Question: Hello I am a big fan of Git and Hg and have to use them both on many projects. I currently use Posh-Hg, which is a powershell plugin that places the current branch and outstanding commit right in your powershell. Posh-Git operates in a similar manner except for Git. Has anyone successfully gotten the two powershell scripts to play nice together?
<URL>
<URL>

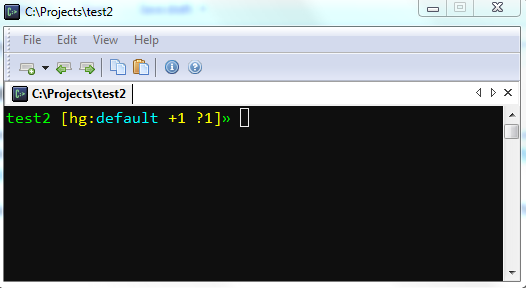
Answer: Try this one in your profile script:
'''
function isCurrentDirectoryARepository($type) {
if ((Test-Path $type) -eq $TRUE) {
return $TRUE
}
# Test within parent dirs
$checkIn = (Get-Item .).parent
while ($checkIn -ne $NULL) {
$pathToTest = $checkIn.fullname + '/' + $type;
if ((Test-Path $pathToTest) -eq $TRUE) {
return $TRUE
} else {
$checkIn = $checkIn.parent
}
}
return $FALSE
}
# Posh-Hg and Posh-git prompt
. $ProfileRoot\Modules\posh-hg\profile.example.ps1
. $ProfileRoot\Modules\posh-git\profile.example.ps1
function prompt(){
# Reset color, which can be messed up by Enable-GitColors
$Host.UI.RawUI.ForegroundColor = $GitPromptSettings.DefaultForegroundColor
Write-Host($pwd) -nonewline
if (isCurrentDirectoryARepository(".git")) {
# Git Prompt
$Global:GitStatus = Get-GitStatus
Write-GitStatus $GitStatus
} elseif (isCurrentDirectoryARepository(".hg")) {
# Mercurial Prompt
$Global:HgStatus = Get-HgStatus
Write-HgStatus $HgStatus
}
return "> "
}
'''